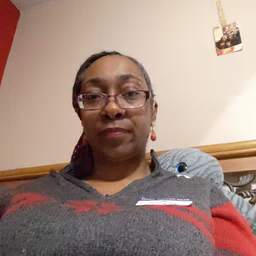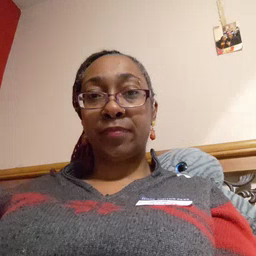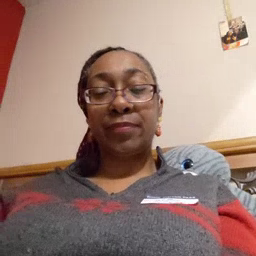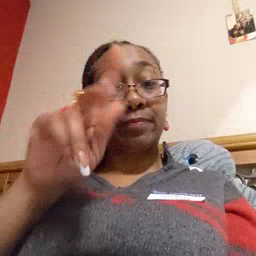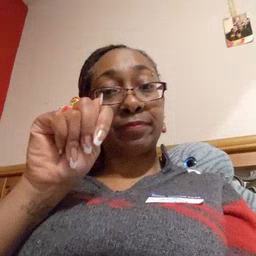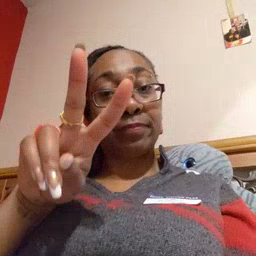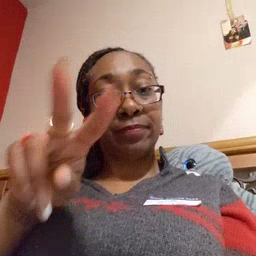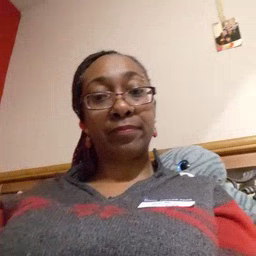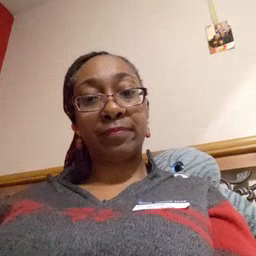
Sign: TV